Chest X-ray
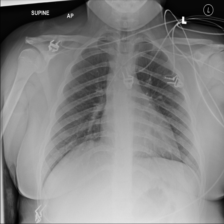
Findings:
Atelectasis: negative
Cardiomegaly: negative
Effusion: negative
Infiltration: negative
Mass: negative
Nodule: negative
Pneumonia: negative
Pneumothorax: negative
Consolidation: negative
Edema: negative
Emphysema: negative
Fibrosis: negative
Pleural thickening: negative
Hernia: negative